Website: lowes
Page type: stored-credit-cards
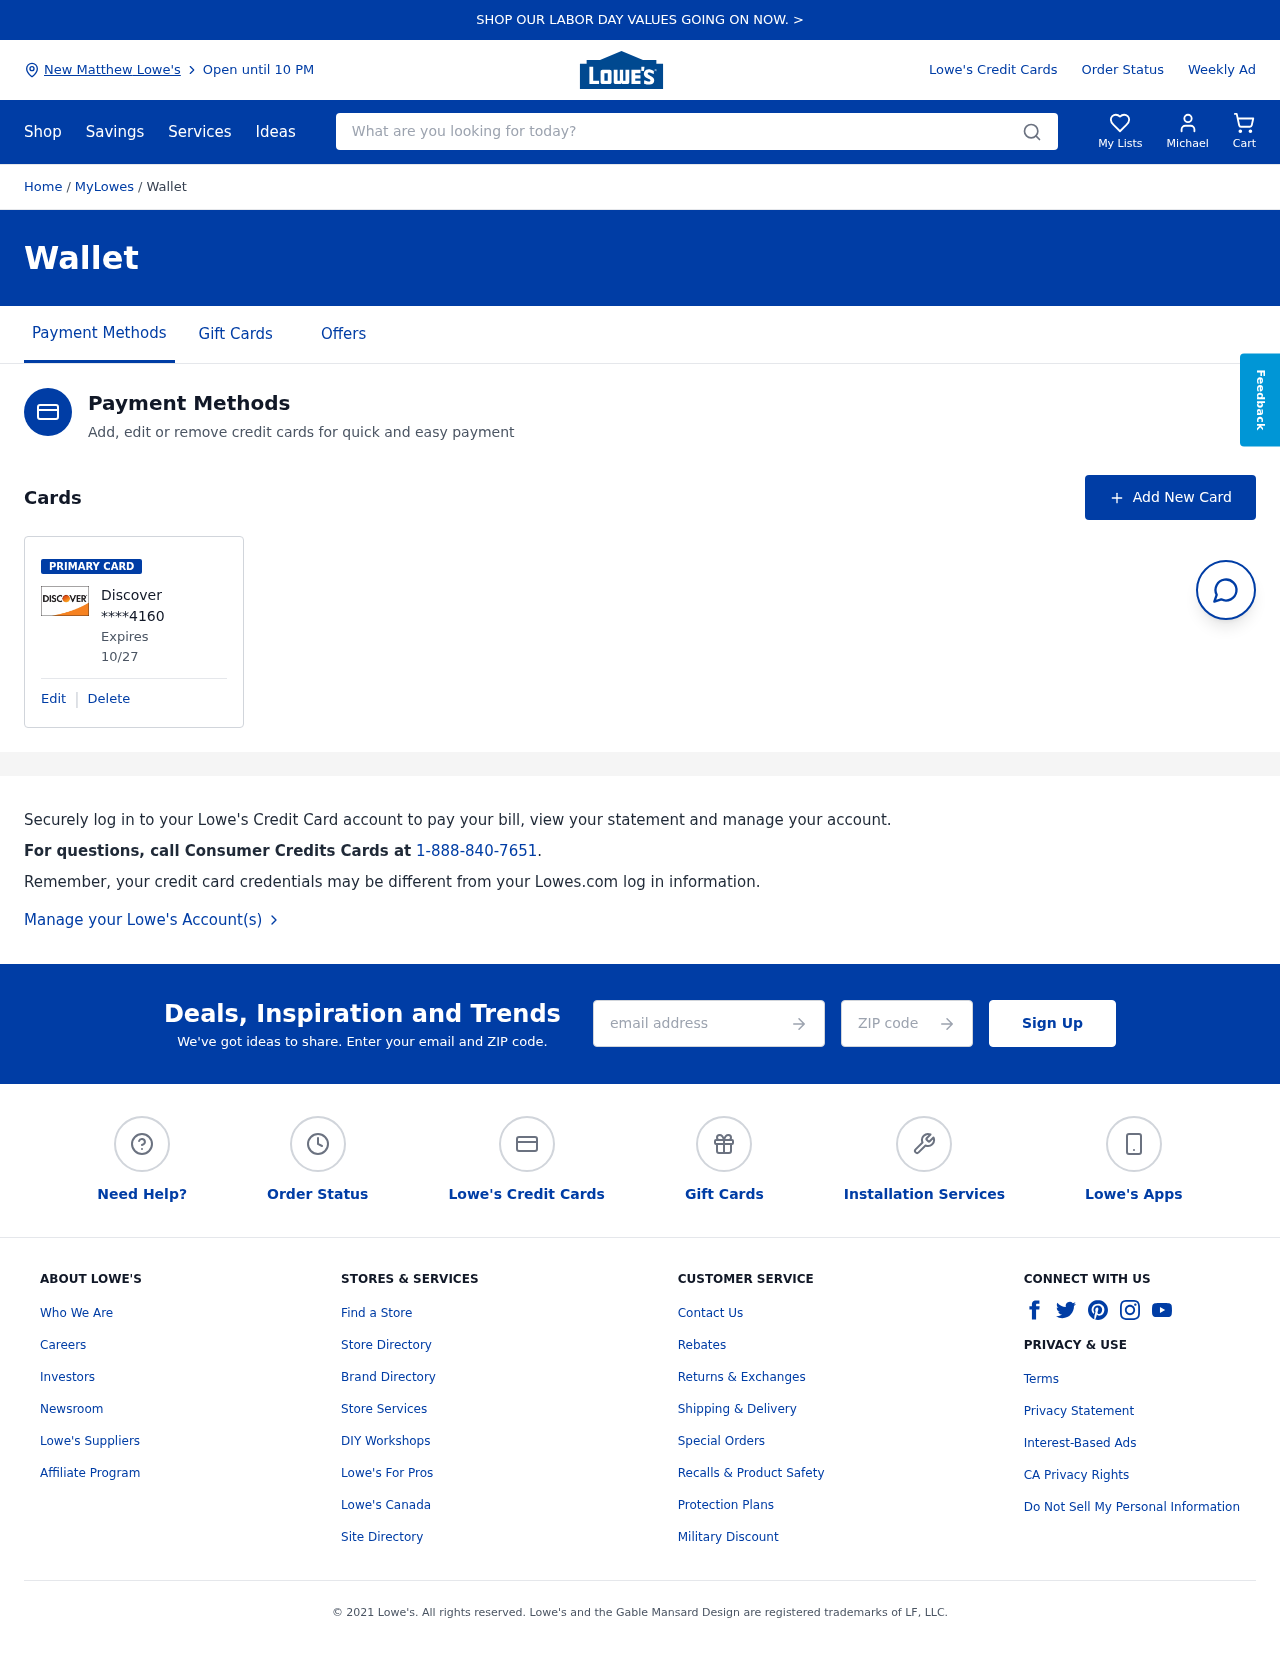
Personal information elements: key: PII_CARD_EXPIRY
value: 10/27
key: PII_CARD_LAST4
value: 4160
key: PII_CARD_TYPE
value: Discover
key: PII_CITY
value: New Matthew Lowe's
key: PII_EMAIL
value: michael_ramirez@yahoo.com
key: PII_FIRSTNAME
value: Michael
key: PII_POSTCODE
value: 41949
Search elements: key: HEADER_SEARCH
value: What are you looking for today?